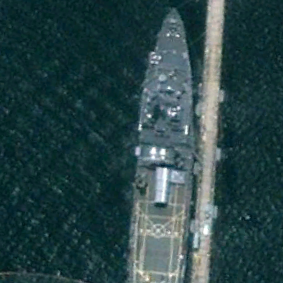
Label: combat